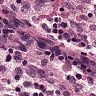
Metastatic tissue present: no